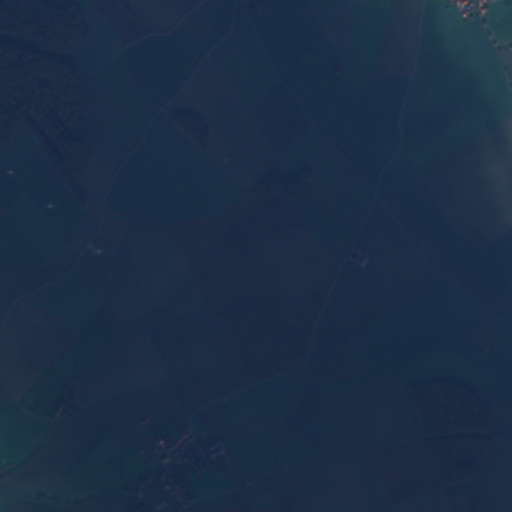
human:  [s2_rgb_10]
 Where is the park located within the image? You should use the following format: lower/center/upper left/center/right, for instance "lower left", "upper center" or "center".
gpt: The park is located in the lower left of the image.
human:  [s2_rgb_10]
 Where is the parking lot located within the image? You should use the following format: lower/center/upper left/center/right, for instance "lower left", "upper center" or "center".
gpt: The parking lot is located in the lower left of the image.
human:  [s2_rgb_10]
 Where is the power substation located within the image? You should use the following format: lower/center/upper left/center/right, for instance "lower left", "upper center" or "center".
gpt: The power substation is located in the lower center of the image.
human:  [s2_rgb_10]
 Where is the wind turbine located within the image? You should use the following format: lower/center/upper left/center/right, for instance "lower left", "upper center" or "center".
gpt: The wind turbine is located in the center left of the image.
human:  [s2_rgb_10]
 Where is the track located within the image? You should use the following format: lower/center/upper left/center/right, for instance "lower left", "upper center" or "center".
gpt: There is no track in the image.